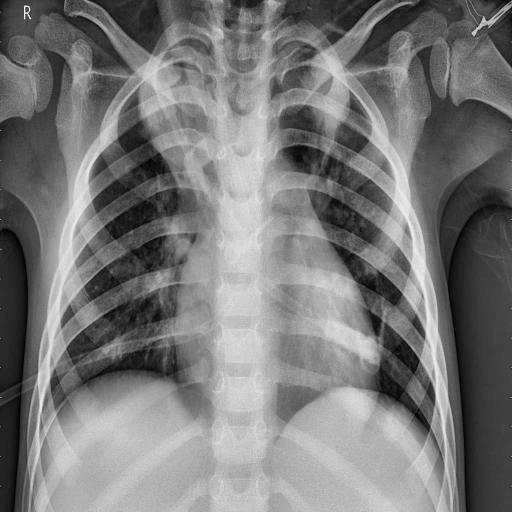
Finding: PNEUMONIA